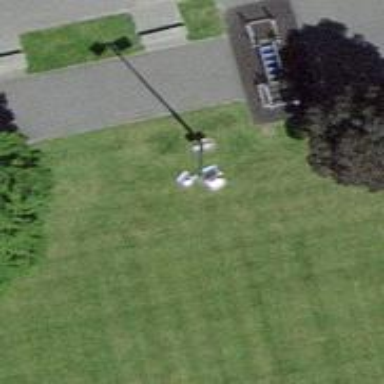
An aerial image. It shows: Mast structure.